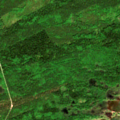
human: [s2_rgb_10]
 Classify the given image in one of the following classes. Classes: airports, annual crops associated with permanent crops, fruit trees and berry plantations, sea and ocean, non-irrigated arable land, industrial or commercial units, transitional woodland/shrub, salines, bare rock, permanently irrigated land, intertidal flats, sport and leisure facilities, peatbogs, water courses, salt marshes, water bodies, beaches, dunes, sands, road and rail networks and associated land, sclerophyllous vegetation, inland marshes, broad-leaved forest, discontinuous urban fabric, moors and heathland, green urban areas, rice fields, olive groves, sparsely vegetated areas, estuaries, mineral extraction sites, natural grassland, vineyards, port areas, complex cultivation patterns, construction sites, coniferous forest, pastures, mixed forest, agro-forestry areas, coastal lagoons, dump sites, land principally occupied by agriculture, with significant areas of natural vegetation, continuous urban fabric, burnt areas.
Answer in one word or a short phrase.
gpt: coniferous forest, mixed forest, sea and ocean